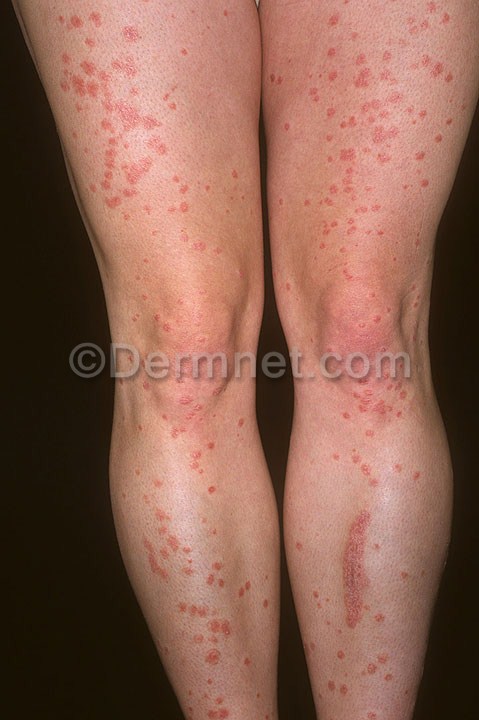
Disease: Psoriasis pictures Lichen Planus and related diseases